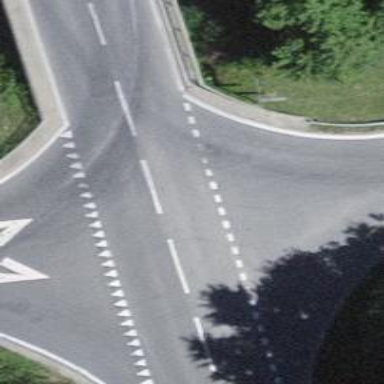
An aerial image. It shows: Primary link road with asphalt surface.